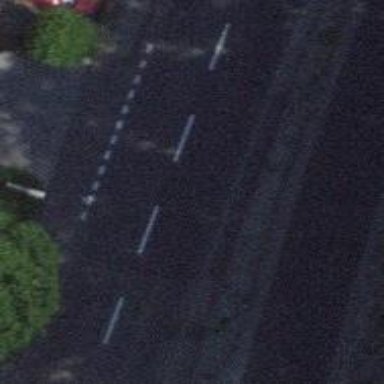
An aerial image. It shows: Tertiary road with asphalt surface. The road has separate sidewalks on both sides.